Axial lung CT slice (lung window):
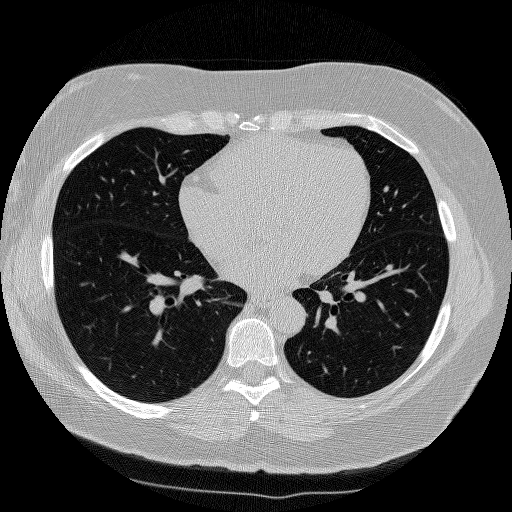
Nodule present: no